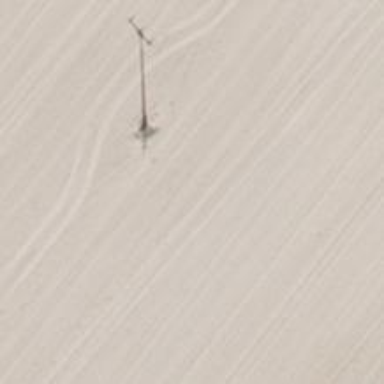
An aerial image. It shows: Power pole.